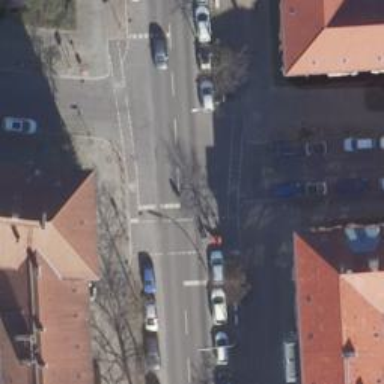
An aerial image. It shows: Asphalt cycleway with traffic signals at crossing.